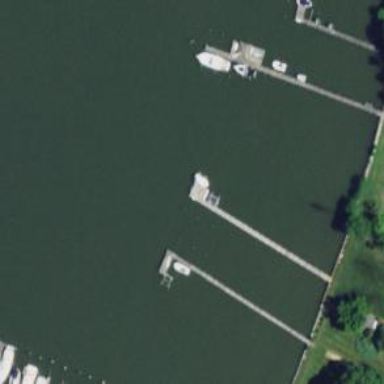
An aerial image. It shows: Man-made pier.